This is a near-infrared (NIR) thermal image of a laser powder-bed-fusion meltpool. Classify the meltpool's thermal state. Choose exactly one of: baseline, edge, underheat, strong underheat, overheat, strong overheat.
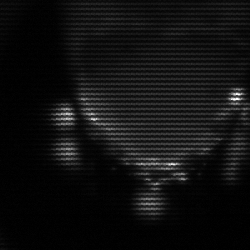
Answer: baseline